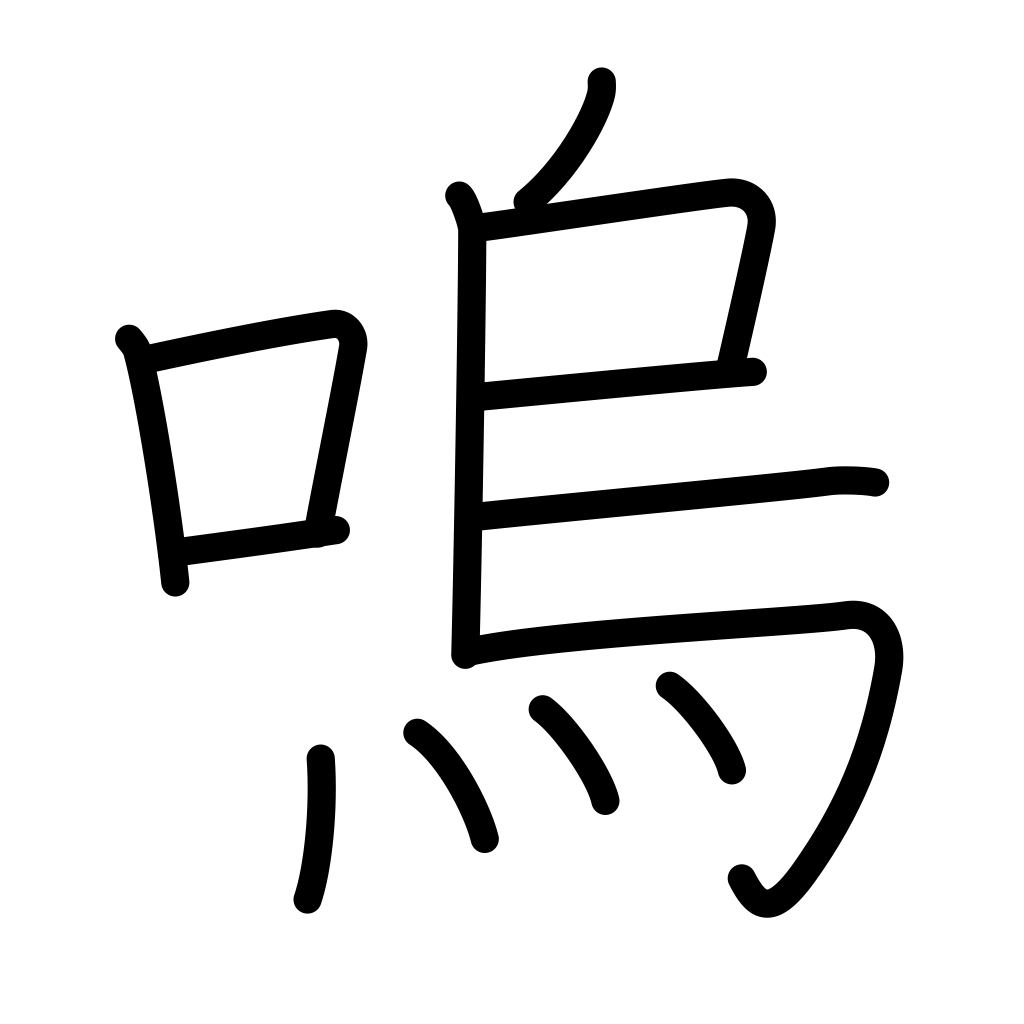
Meaning: weep, ah, alas